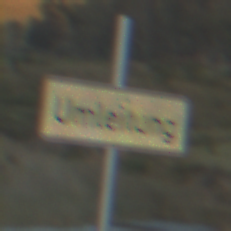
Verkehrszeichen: Umleitungsankuendigung
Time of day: SunriseSunset
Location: Outdoor (RoadRail)
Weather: PartlyCloudy
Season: NotSpecified
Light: Natural